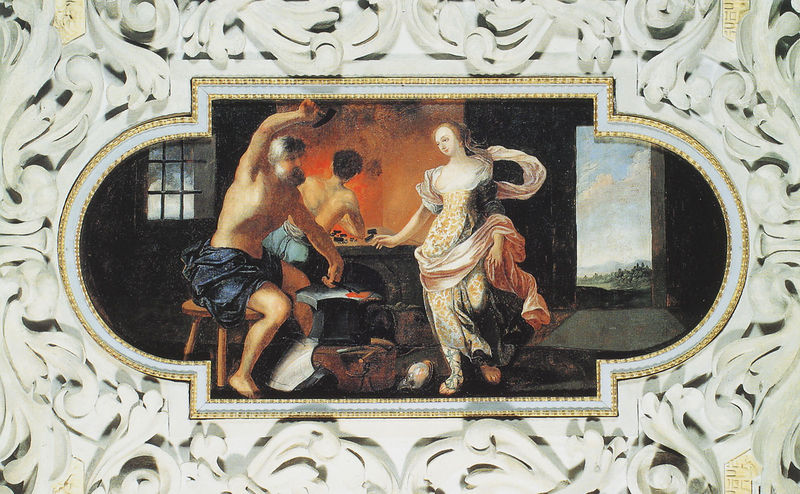
Titel: Festsaal des Klosters St. Benedikt
Künstler: Kaspar Feichtmayr
Standort: Benediktbeuern, Kloster St. Benedikt (EU - D - Bayern - Oberbayern)
Schlagwörter: feuer, gemälde, himmel, mann, nackt, weiß, landschaft, fenster, frau, grau, kleid, männer, orange, stuhl, tür, rot, schleier, tuch, malerei, muster, bart, vollbart, spiegel, gitter, decke, tanzen, relief, heiß, dekor, eisen, sprossen, flammen, totenkopf, werkstatt, hammer, schmied, schmiede, amboss, ambos, dengel